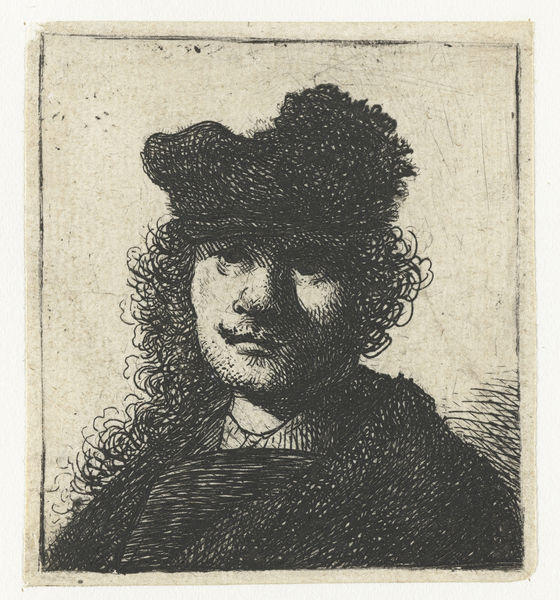
Titel: Zelfportret met muts en donkere mantel
Künstler: Rembrandt Harmensz. van Rijn
Standort: Amsterdam
Institution: Rijksmuseum
Schlagwörter: mann, zeichnung, mütze, schnurrbart, lochen, locken, schwarz weiß, schnautzer